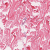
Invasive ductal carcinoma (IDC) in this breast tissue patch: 0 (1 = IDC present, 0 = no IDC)